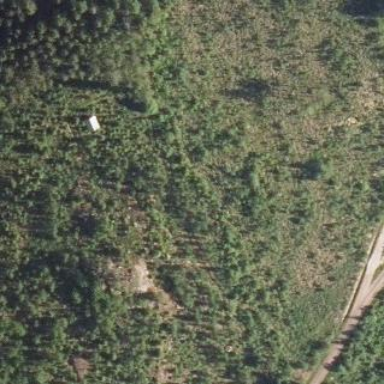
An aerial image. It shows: Mixed forest with various types of leaves.